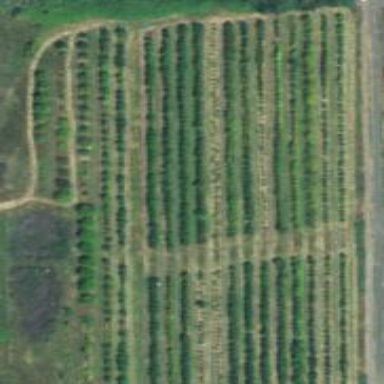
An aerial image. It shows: Orchard.